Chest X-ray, AP view. Patient: 54 years old, sex M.
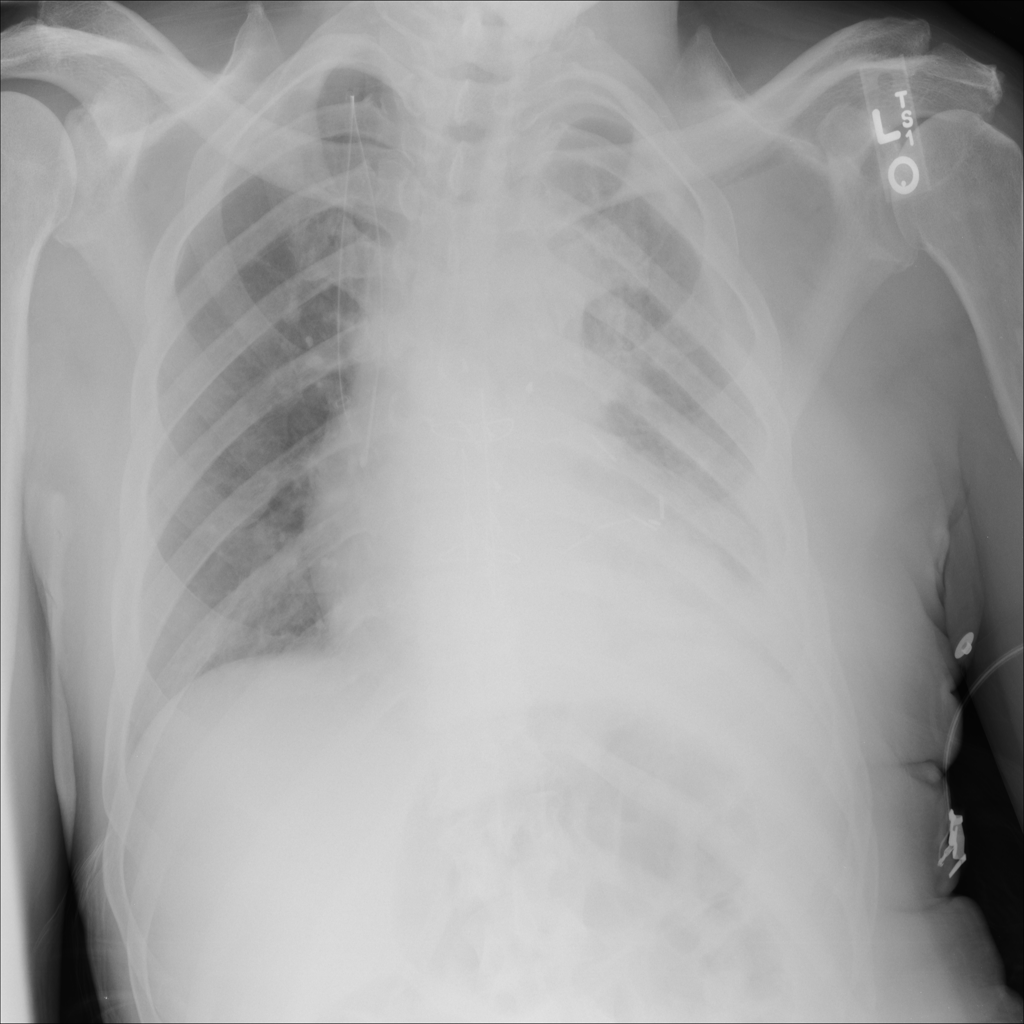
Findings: Mass, Pleural_Thickening